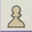
Piece: wP